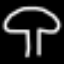
Label: mushroom